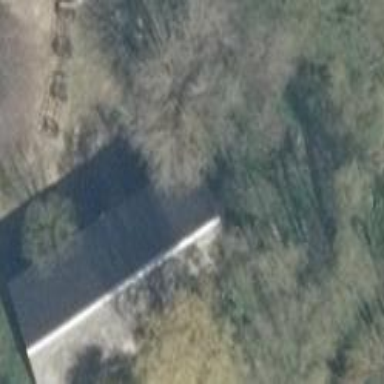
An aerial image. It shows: Farm auxiliary building.